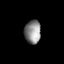
Tissue: lung
Cell type: Others
Senescence score: 0.6271
Nuclear area (px): 371
Mean DAPI intensity: 138.251